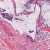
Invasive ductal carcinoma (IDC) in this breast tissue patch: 1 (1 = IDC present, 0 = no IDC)